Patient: sex M, age 60
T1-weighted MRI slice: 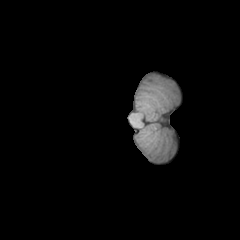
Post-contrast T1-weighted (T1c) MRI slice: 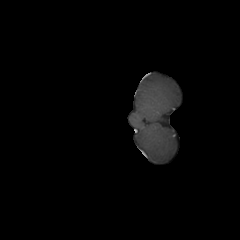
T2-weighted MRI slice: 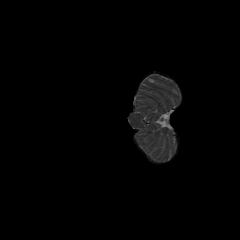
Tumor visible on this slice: no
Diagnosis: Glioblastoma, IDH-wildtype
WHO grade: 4